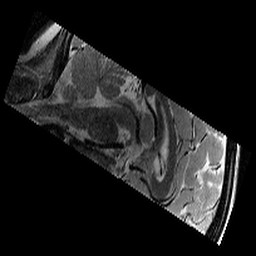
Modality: T2w
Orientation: sagittal
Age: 9
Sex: male
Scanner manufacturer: siemens
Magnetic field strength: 3 T
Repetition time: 9.23 s
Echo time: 0.067 s